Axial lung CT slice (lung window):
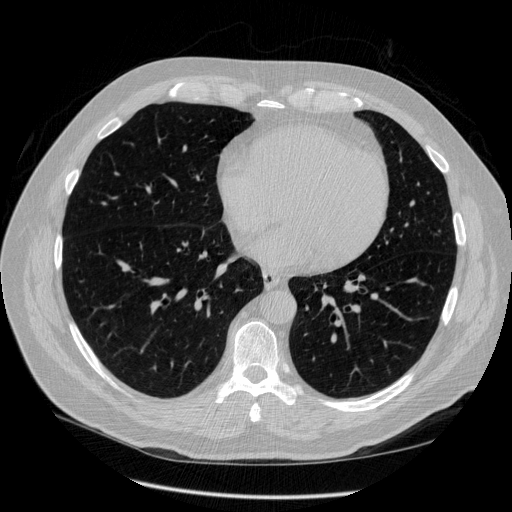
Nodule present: no